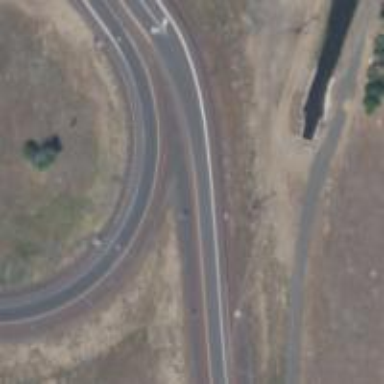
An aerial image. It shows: Trunk link highway.